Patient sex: M
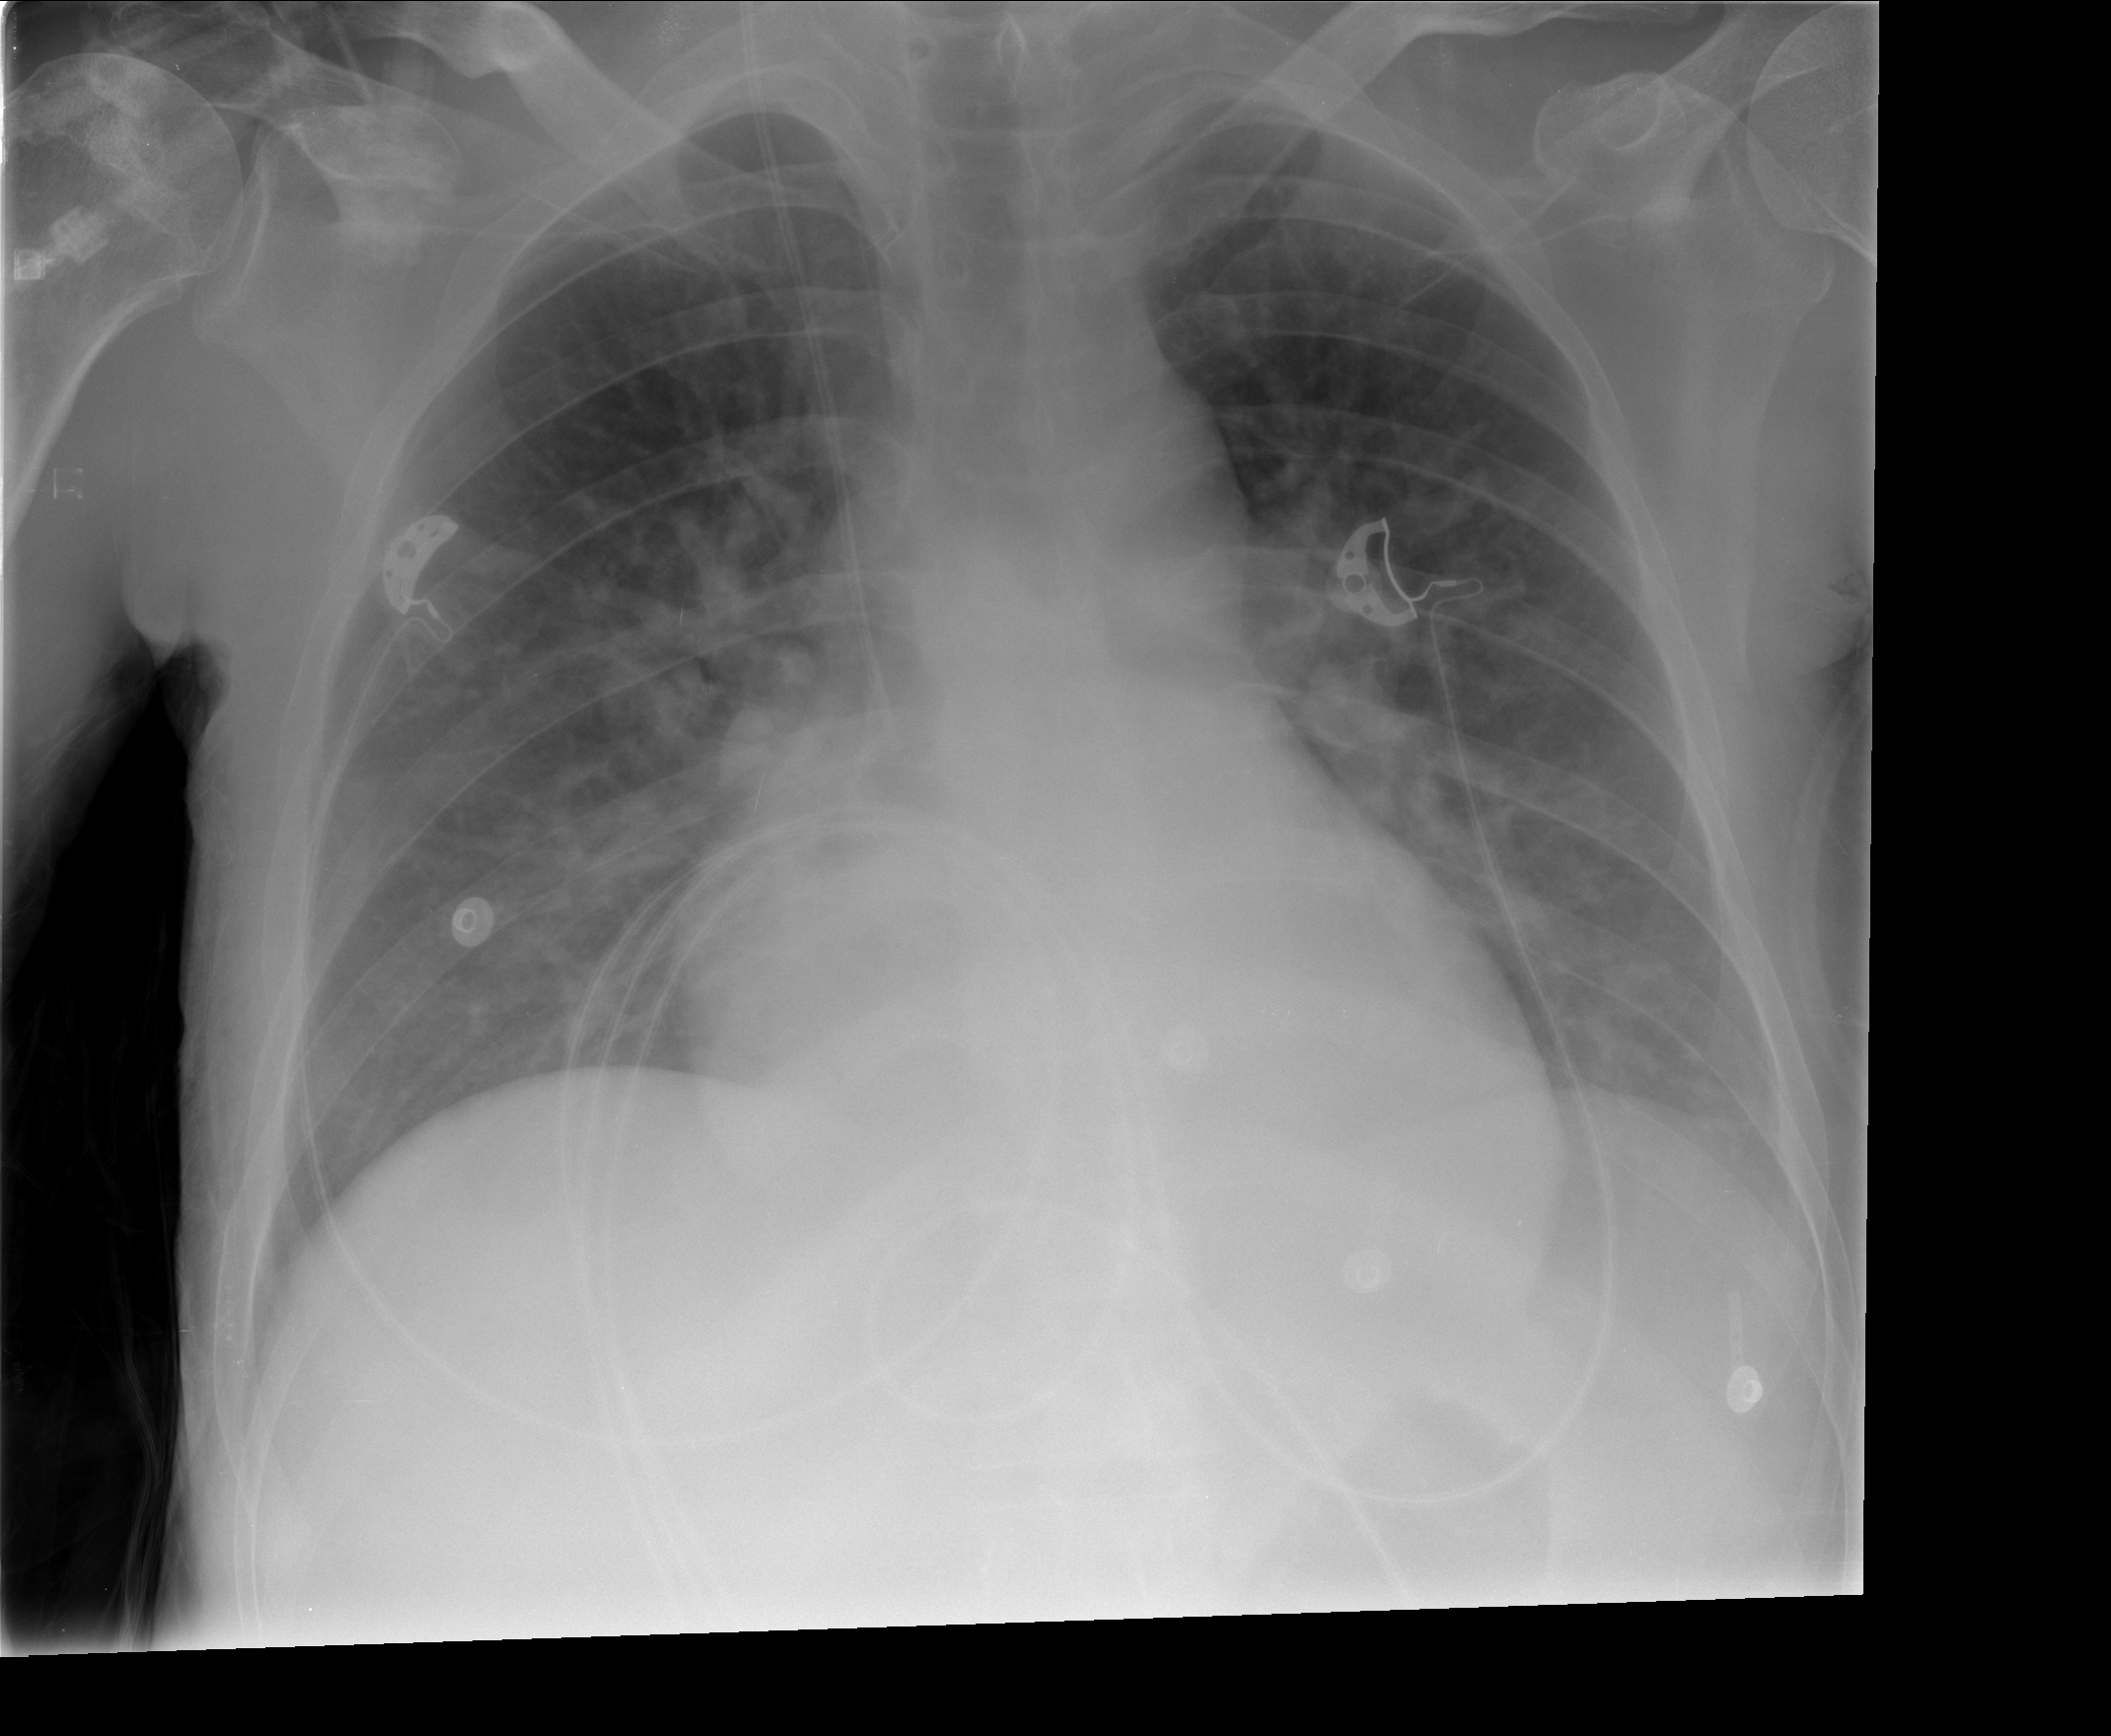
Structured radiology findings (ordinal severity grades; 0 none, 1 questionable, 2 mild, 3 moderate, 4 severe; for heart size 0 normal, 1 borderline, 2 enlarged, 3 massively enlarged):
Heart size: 2
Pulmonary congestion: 2
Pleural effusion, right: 0
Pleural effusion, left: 0
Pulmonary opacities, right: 2
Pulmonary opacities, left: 2
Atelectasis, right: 2
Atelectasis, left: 2